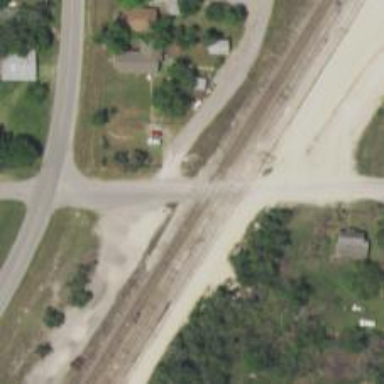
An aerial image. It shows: Level crossing along the railway.